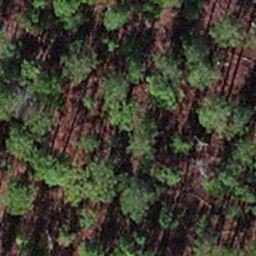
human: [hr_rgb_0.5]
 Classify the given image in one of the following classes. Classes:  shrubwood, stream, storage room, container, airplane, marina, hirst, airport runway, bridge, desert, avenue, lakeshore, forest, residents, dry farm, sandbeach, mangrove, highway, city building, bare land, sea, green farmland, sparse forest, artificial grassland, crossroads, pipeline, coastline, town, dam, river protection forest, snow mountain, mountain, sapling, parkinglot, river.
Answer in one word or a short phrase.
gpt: sapling